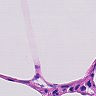
Metastatic tissue present: no